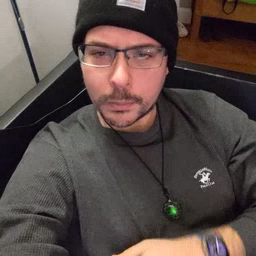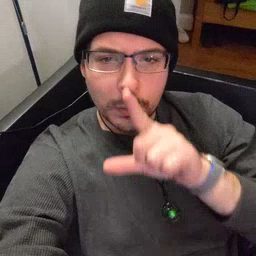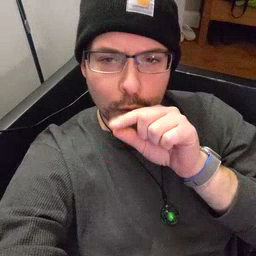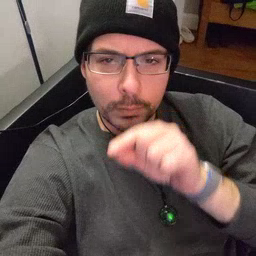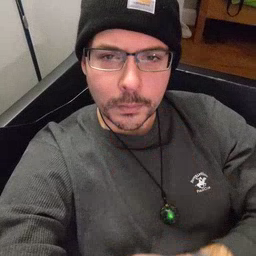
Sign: bird